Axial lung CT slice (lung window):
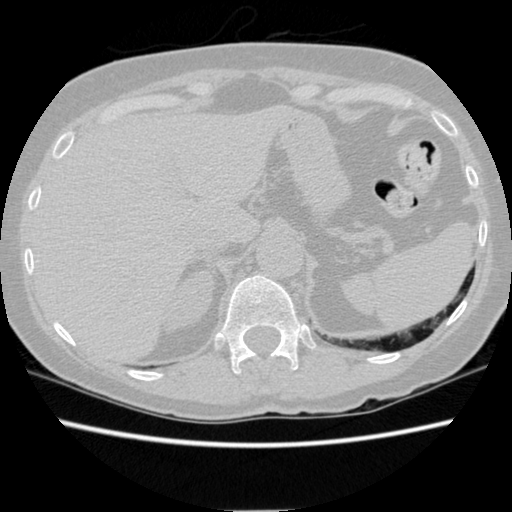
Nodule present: no